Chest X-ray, PA view. Patient: 46 years old, sex M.
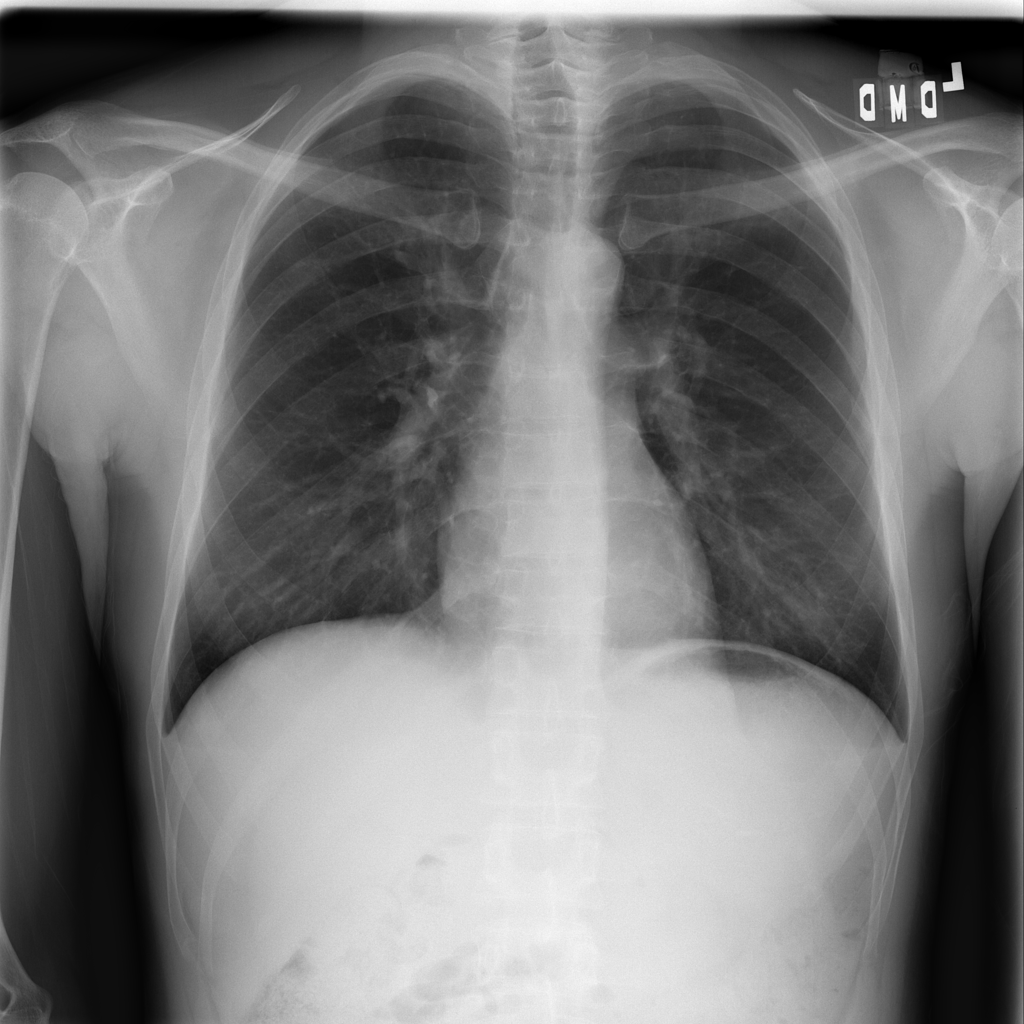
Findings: No Finding